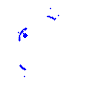
Particle: kaon